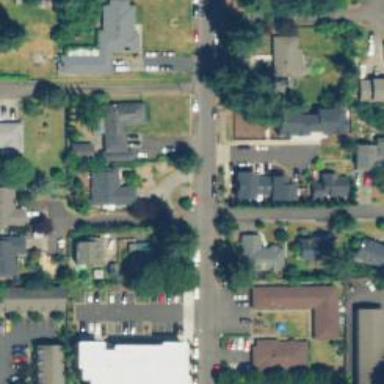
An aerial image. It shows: Residential road with sidewalk on the left side.